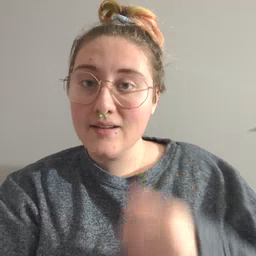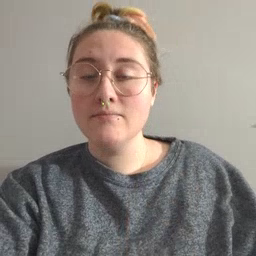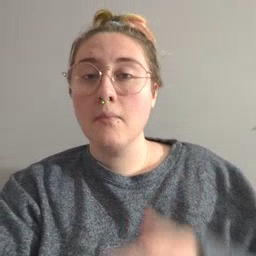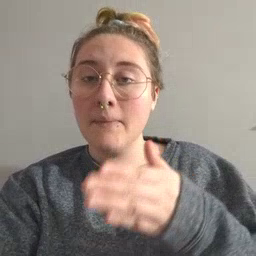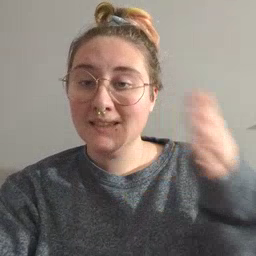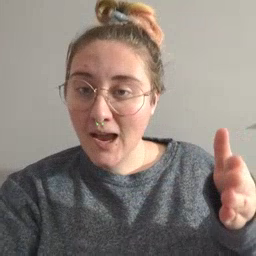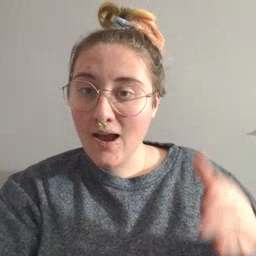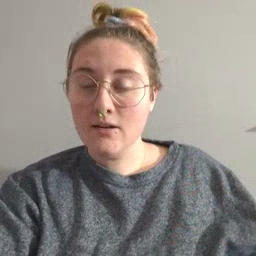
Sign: beside